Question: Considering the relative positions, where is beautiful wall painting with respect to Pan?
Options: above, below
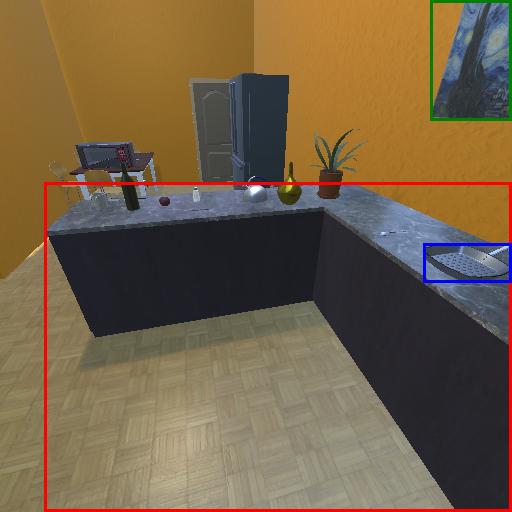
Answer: above